Field crop: maize
Growth stage: 1
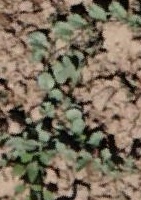
Species: convolvulus